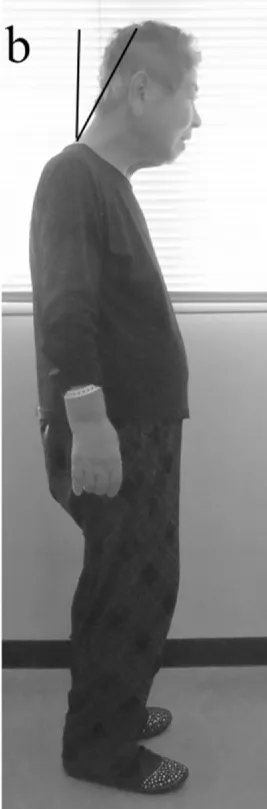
After. Continuous intrajejunal infusion of levodopa-carbidopa intestinal gel (LCIG). After infusion of LCIG, the angle of antecollis was reduced in a natural position. And in a position with the neck averted with maximum effort The black line is located between the vertex (Cz) and seventh spinous process.
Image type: radiology (x_ray)